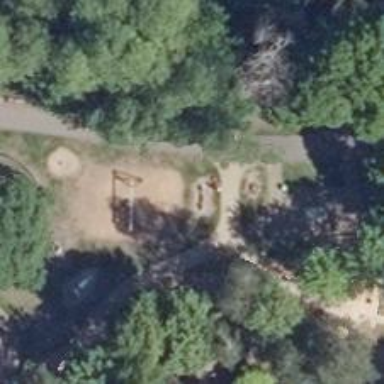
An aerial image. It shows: Playground with basket swing.